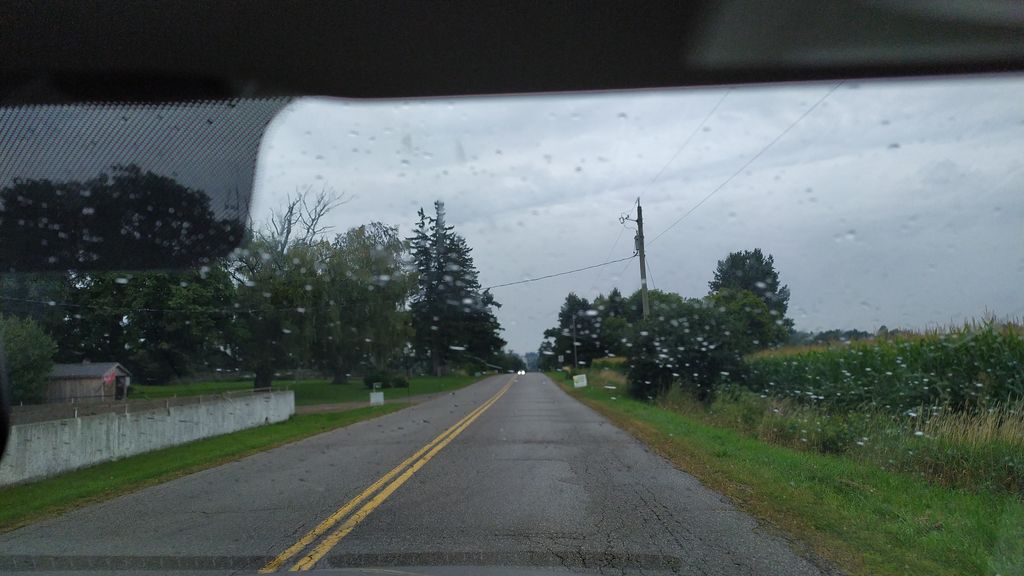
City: kitchener-waterloo